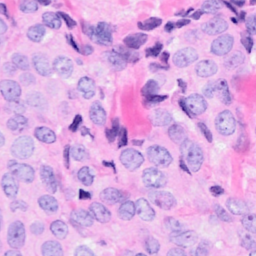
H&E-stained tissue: Breast